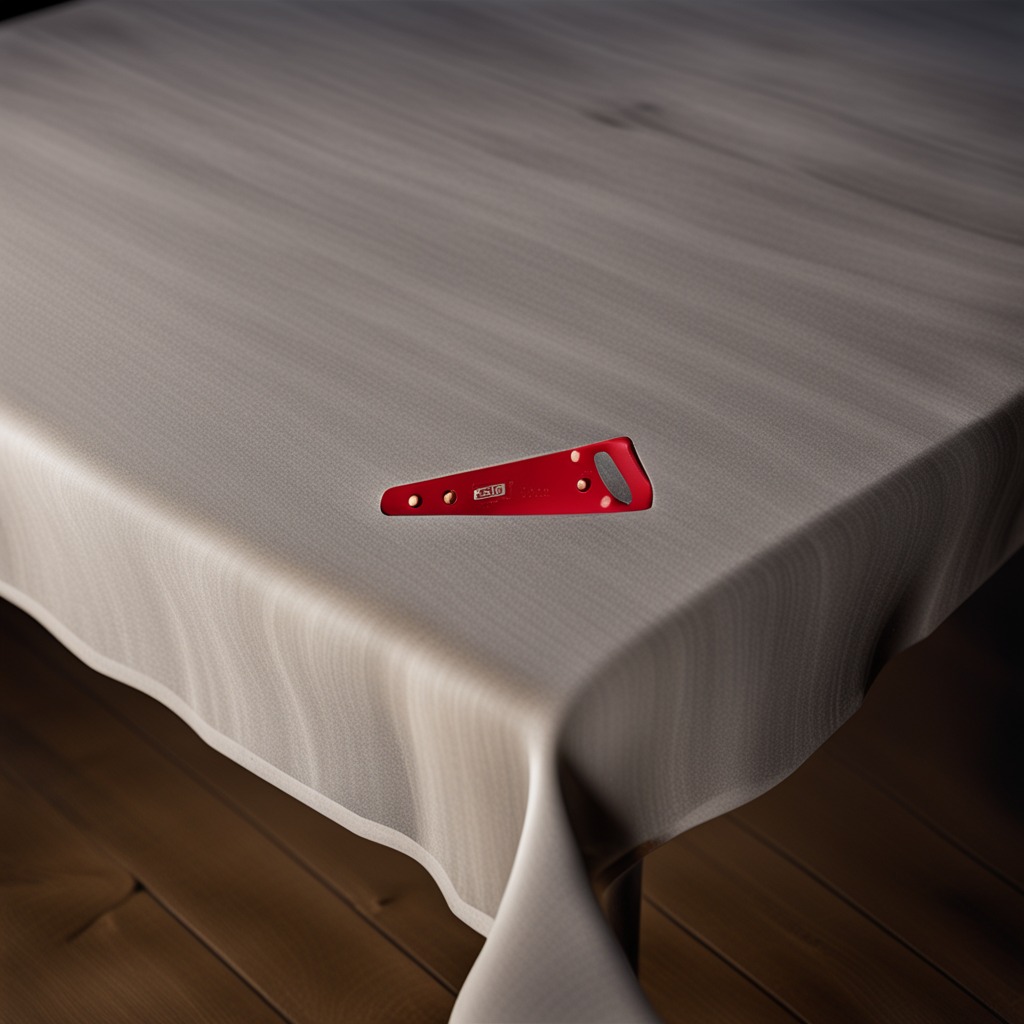
A metal saw lies on a wooden table in a workshop.